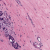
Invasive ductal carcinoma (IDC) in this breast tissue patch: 0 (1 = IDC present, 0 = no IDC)